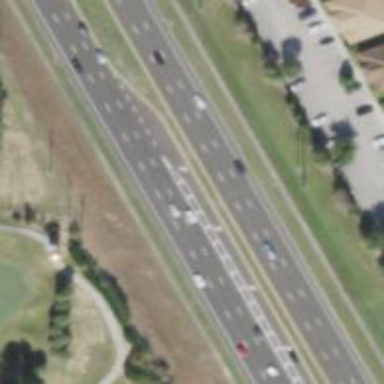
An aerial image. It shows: Trunk link highway.